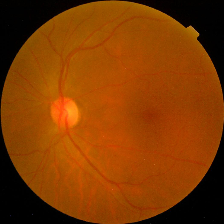
Diabetic retinopathy grade: No DR